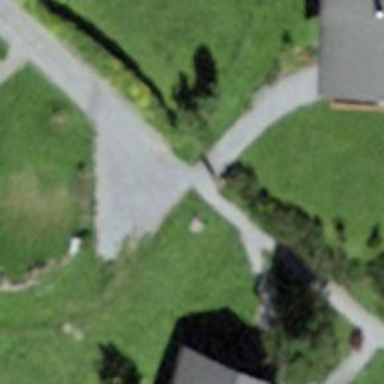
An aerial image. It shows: Turning circle on the road.